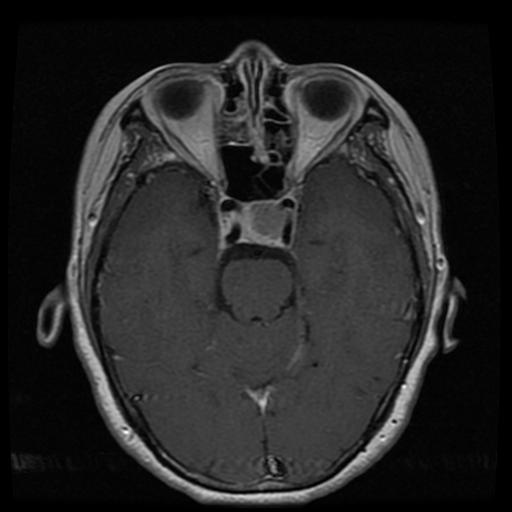
Label: pituitary